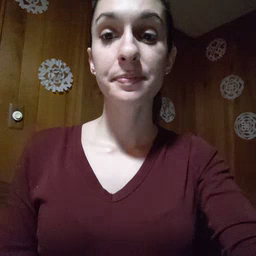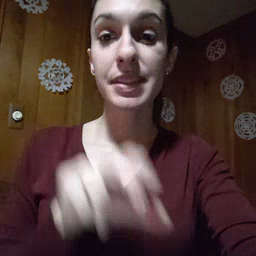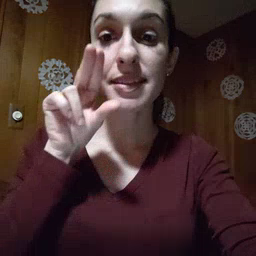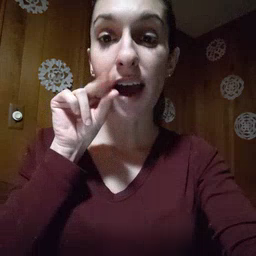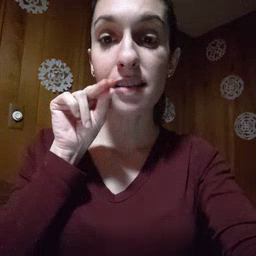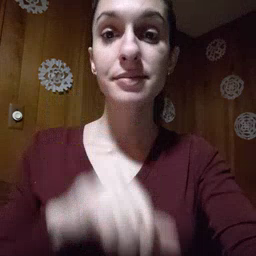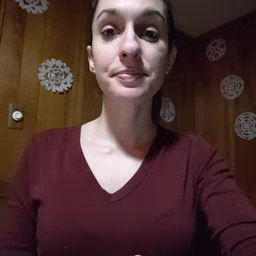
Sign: duck